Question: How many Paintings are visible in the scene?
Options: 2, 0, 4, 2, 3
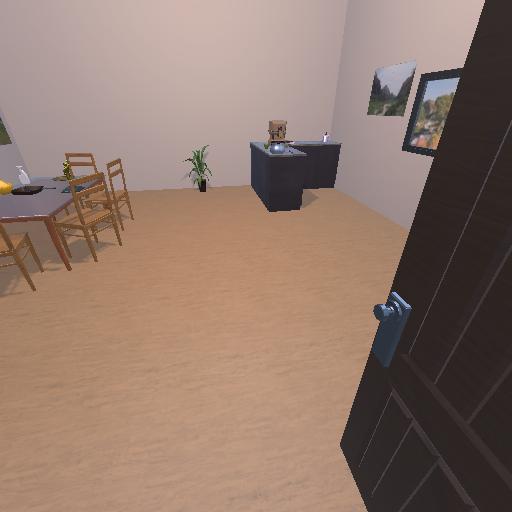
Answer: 2